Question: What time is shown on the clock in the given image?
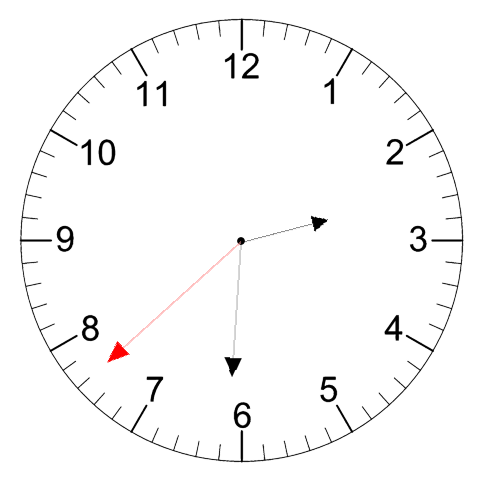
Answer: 02:30:38